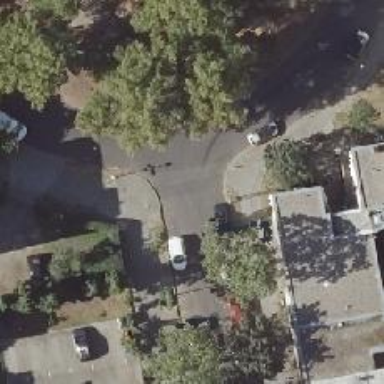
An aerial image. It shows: Residential road with asphalt surface and separate sidewalks. There are parallel on-street parking lanes on both sides.